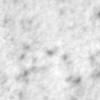
Label: no_change